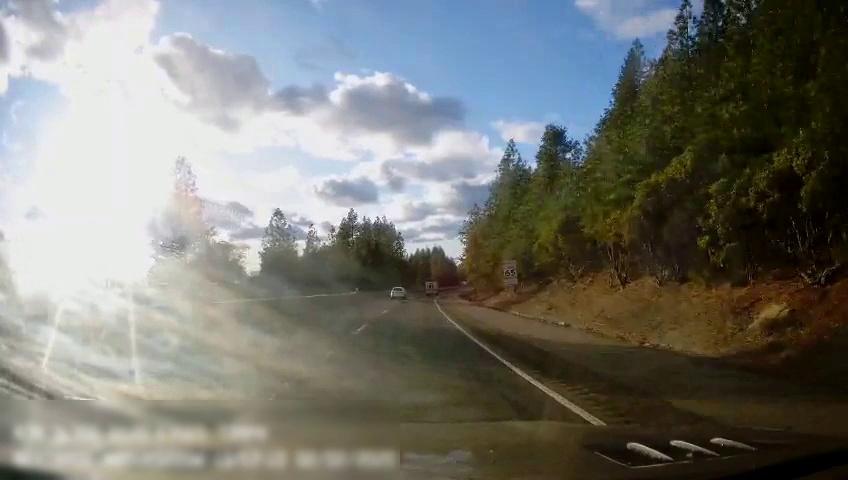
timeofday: Day
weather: Sunny
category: Drivable Space
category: Vehicles | Van
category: Vehicles | Car
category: Lanes | Current Lane
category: Lanes | Alternate Lane
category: Traffic | Signs
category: Traffic | Signs